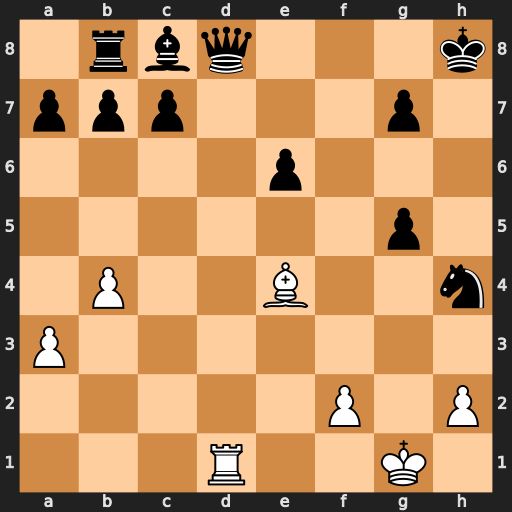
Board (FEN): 1rbq3k/ppp3p1/4p3/6p1/1P2B2n/P7/5P1P/3R2K1
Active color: w
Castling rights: -
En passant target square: -
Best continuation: Rxd8#